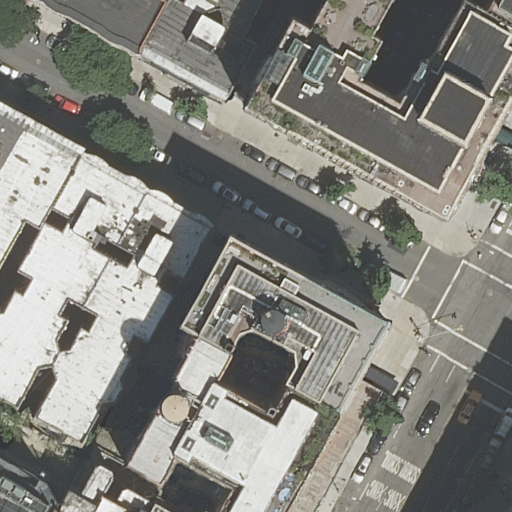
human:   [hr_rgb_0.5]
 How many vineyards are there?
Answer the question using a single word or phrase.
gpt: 0

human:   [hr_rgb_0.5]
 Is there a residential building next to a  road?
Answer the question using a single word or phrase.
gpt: yes

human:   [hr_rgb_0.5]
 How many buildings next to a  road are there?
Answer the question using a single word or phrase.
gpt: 14

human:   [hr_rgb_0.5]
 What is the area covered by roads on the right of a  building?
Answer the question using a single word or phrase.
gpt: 0m2

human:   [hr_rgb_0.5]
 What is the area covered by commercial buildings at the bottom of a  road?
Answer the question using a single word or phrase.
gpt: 0m2

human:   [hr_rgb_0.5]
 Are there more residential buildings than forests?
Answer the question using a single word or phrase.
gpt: yes

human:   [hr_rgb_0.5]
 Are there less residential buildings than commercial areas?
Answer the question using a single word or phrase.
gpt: no

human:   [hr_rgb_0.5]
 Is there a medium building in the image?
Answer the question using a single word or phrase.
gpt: yes

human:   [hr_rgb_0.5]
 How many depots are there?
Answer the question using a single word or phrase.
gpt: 0

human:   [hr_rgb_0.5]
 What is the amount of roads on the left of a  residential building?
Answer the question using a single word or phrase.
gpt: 2

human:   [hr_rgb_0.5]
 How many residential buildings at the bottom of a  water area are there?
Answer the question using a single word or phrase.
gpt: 0

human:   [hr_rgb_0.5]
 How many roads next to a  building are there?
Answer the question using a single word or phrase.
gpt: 2

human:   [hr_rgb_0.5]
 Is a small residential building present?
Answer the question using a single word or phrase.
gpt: yes

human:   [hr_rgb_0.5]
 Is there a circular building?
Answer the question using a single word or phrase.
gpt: no

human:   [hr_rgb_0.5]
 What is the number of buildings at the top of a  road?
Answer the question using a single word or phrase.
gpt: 5

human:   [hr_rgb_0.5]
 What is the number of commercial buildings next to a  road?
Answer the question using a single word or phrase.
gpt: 0

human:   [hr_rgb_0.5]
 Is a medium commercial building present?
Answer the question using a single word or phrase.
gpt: no

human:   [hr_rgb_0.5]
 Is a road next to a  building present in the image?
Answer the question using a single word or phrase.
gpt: yes

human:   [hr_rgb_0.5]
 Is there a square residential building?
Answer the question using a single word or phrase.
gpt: no

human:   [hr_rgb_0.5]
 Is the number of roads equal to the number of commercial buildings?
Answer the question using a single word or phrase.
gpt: no

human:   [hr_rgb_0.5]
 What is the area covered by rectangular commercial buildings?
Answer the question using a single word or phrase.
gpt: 0m2

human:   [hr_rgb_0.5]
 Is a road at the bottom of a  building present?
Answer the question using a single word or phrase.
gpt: yes

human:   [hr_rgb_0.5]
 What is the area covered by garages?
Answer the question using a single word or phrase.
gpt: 0m2

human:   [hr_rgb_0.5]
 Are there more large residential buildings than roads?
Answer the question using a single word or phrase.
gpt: yes

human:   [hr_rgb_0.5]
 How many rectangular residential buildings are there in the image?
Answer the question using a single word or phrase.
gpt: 6

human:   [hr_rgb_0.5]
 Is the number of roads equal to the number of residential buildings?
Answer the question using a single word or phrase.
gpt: no

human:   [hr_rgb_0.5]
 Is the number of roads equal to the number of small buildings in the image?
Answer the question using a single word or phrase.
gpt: no

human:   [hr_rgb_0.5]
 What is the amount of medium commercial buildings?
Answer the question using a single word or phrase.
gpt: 0

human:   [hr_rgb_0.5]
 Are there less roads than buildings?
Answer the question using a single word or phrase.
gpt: yes

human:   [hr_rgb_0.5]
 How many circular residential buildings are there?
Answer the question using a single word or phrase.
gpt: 0

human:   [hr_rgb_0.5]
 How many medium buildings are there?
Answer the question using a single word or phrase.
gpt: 6

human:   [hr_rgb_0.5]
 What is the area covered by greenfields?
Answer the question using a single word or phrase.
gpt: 0m2

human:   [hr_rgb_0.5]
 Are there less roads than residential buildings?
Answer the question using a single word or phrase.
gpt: yes

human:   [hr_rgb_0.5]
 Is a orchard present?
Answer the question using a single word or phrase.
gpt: no

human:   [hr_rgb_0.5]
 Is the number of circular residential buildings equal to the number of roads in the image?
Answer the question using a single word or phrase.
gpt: no

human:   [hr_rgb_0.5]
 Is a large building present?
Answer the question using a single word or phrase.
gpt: yes